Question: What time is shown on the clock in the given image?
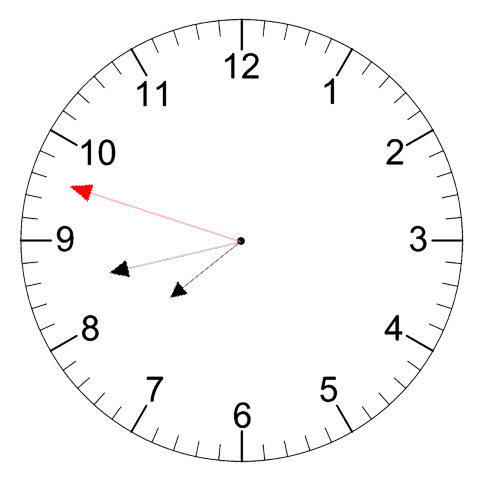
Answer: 07:42:48